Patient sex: F
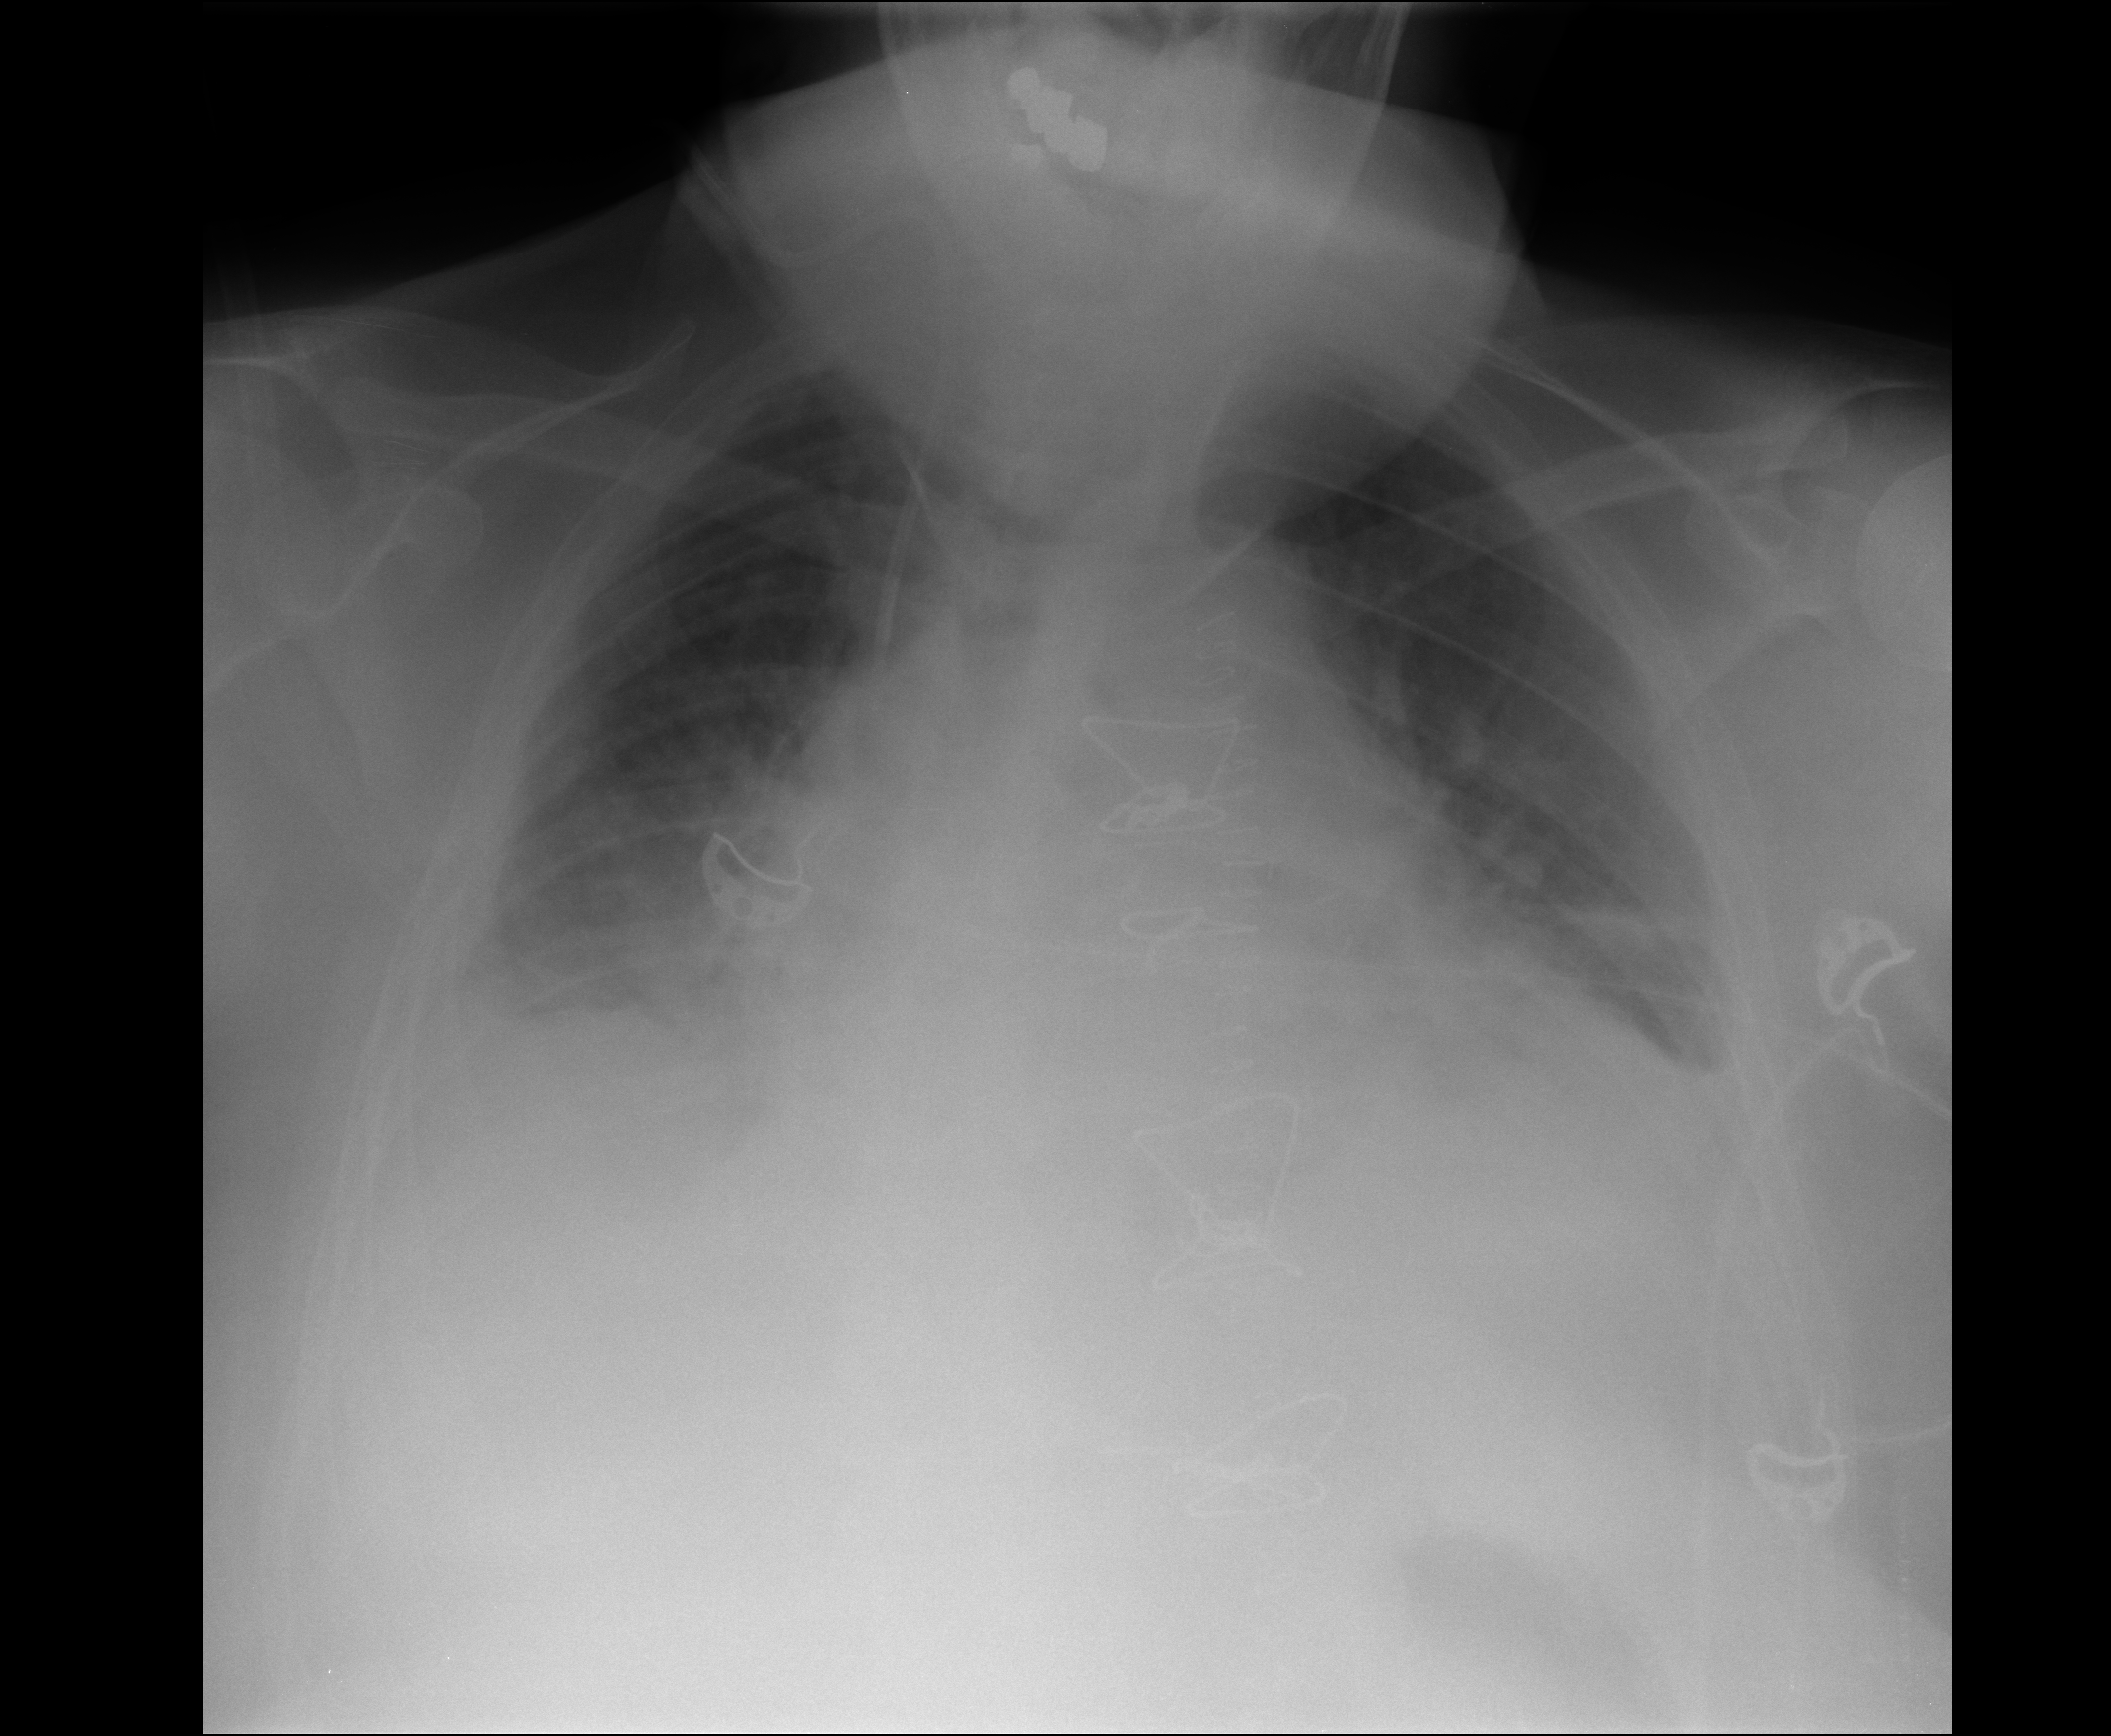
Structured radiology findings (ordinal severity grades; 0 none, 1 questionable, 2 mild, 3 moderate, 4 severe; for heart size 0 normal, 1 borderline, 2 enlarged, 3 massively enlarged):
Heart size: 2
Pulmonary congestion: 1
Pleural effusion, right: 2
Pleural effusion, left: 2
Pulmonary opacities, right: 1
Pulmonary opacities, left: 0
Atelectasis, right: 2
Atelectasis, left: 2